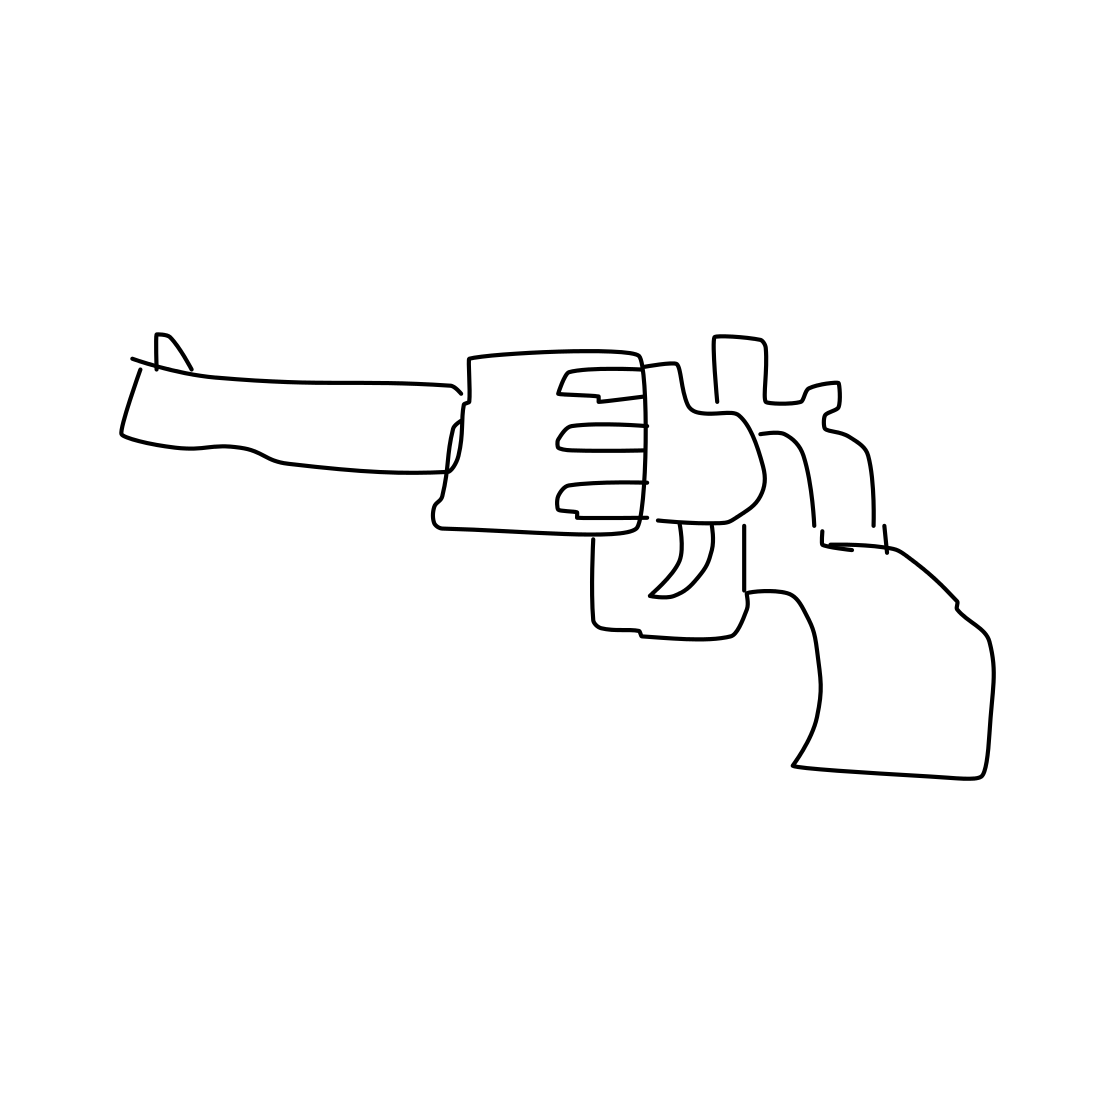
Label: revolver